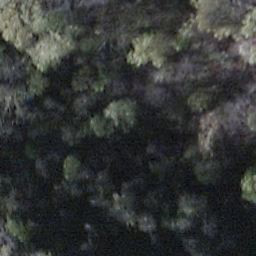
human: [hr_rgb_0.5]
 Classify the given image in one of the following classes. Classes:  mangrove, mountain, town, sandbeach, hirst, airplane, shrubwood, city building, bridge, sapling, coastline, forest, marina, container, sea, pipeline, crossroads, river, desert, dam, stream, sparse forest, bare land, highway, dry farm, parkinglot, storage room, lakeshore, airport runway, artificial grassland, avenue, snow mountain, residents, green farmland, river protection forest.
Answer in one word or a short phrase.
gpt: shrubwood